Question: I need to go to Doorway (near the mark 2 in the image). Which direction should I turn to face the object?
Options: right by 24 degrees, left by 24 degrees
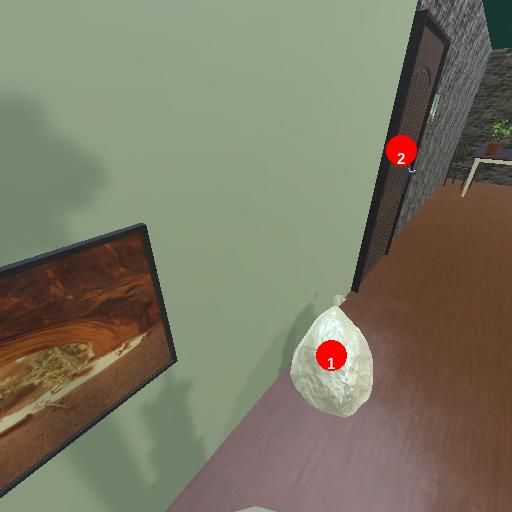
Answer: right by 24 degrees